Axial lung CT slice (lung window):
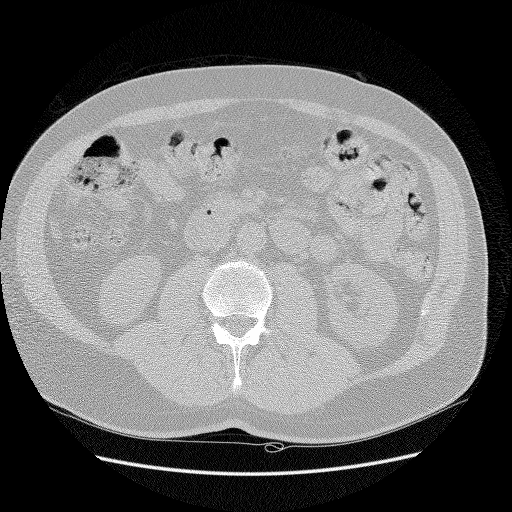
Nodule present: no